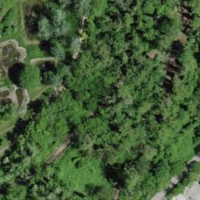
EUNIS habitat code: 55
Species observed at this site:
Timandra comae
Metcalfa pruinosa
Phragmatobia fuliginosa
Polyommatus icarus
Labia minor